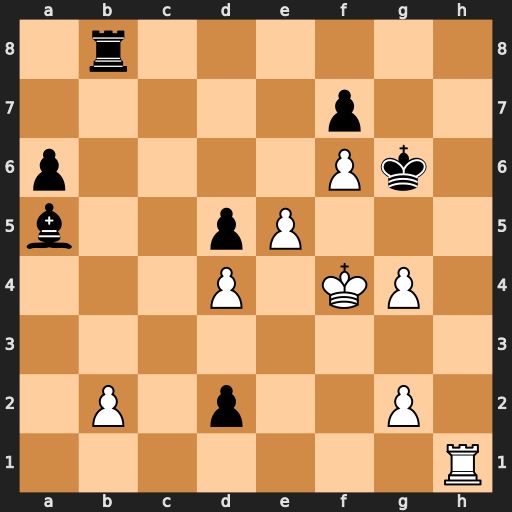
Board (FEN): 1r6/5p2/p4Pk1/b2pP3/3P1KP1/8/1P1p2P1/7R
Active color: w
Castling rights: -
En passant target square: -
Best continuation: g5 Rh8 Rxh8 d1=Q Rh6#